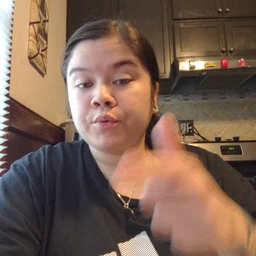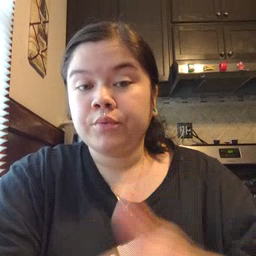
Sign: later